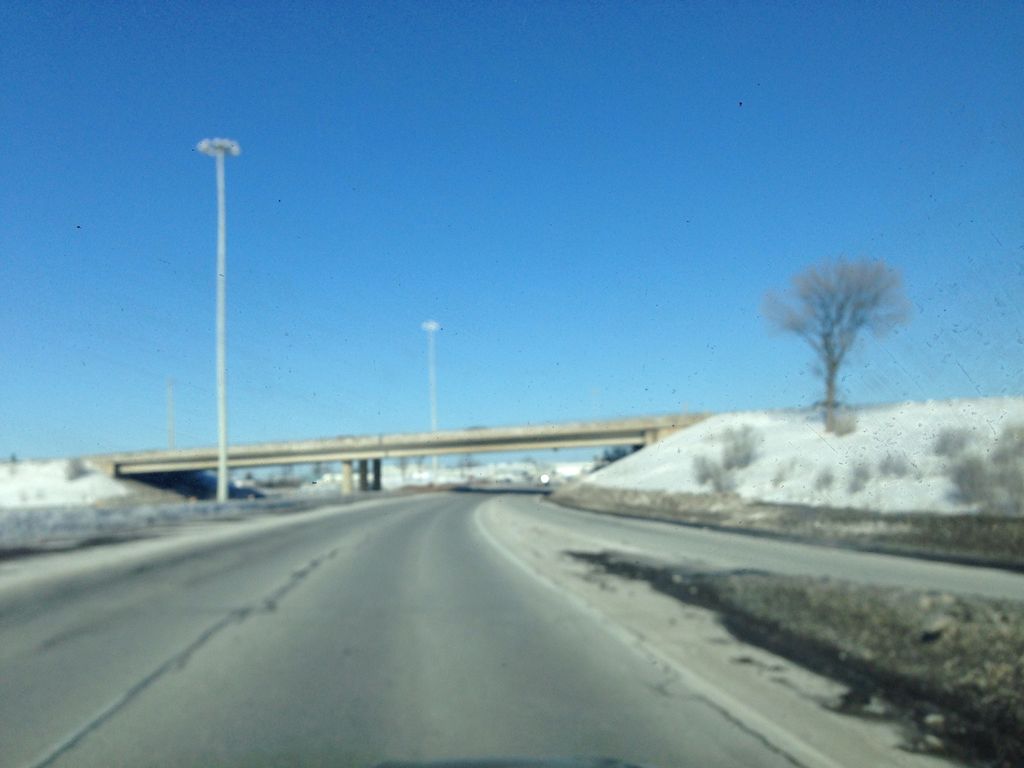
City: ottawa-gatineau